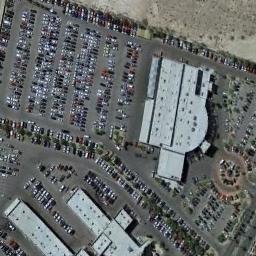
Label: parking_lot